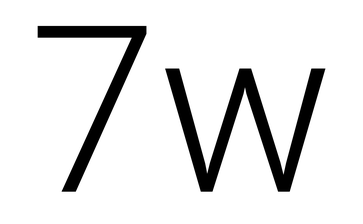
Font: Roboto_Light